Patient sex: F
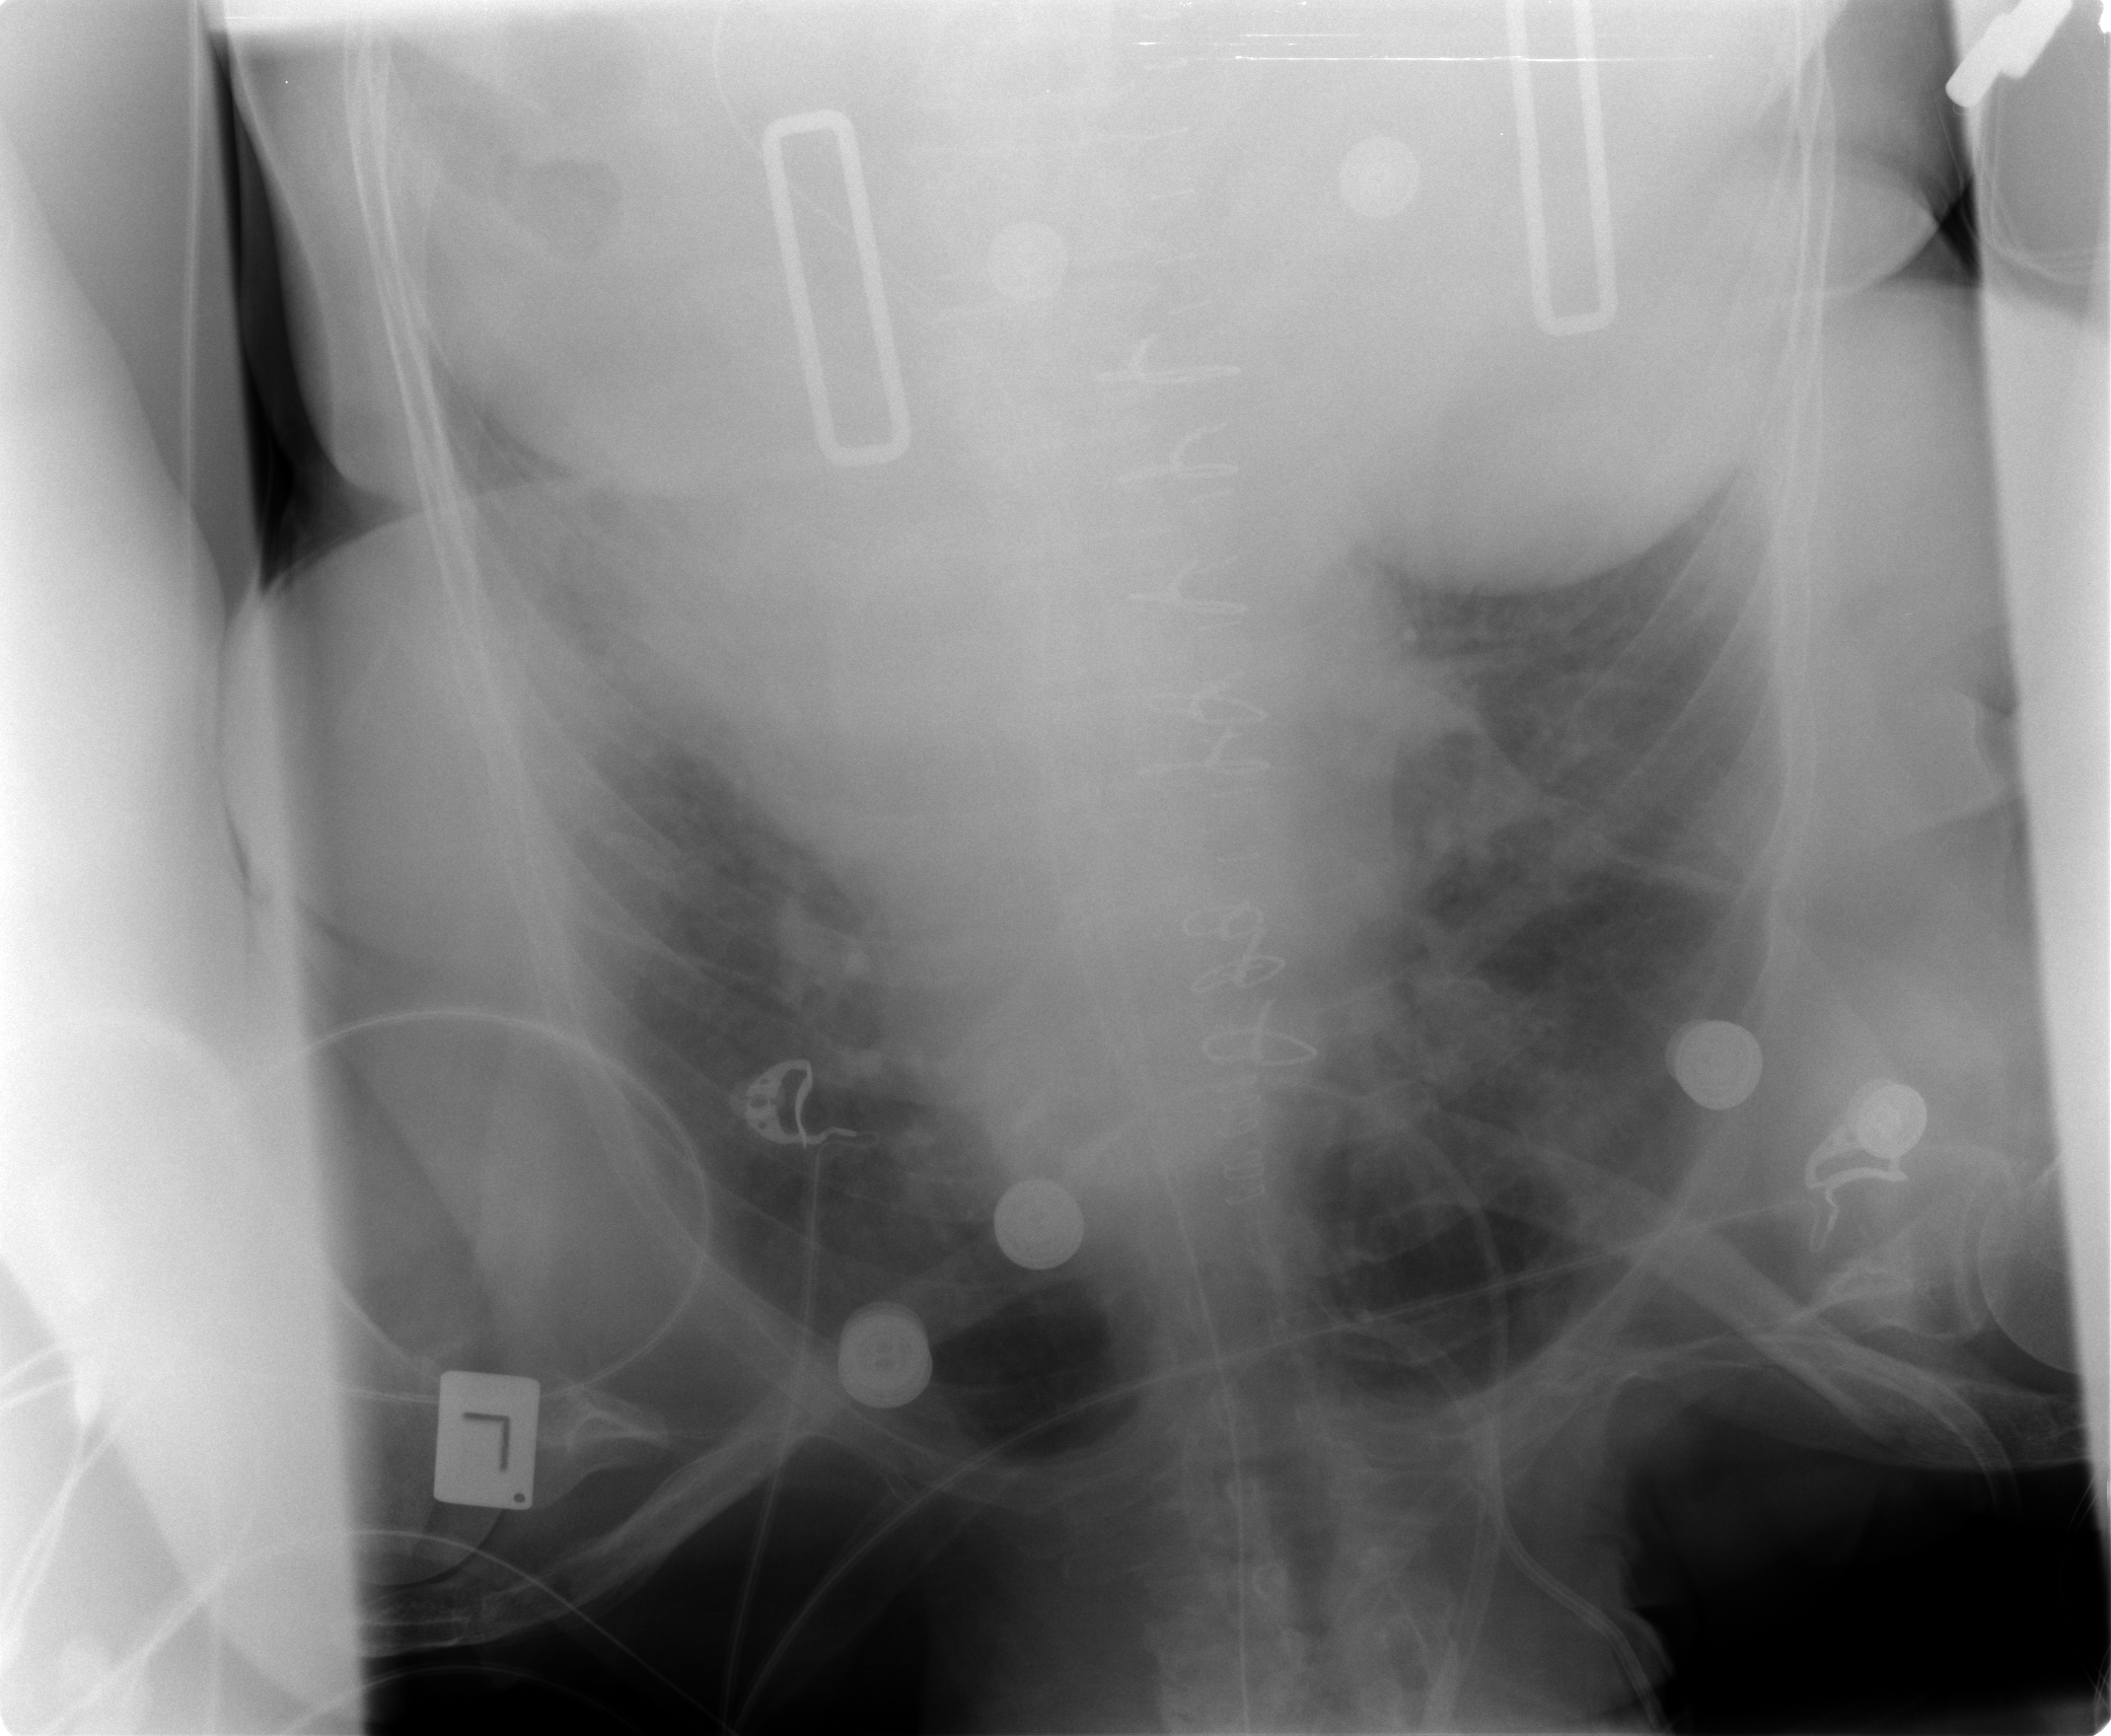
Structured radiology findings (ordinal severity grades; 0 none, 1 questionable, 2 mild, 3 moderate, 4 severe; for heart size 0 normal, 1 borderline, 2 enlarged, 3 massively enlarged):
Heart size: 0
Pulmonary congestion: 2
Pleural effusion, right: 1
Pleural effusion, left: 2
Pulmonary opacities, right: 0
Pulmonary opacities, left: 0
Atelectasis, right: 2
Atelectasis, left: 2